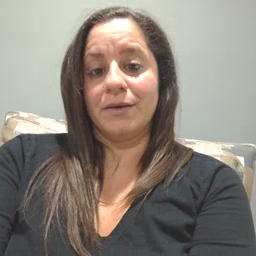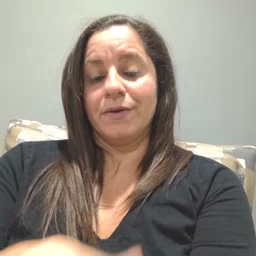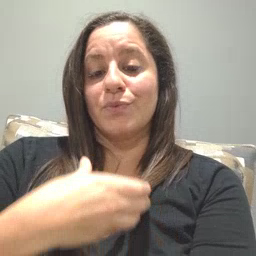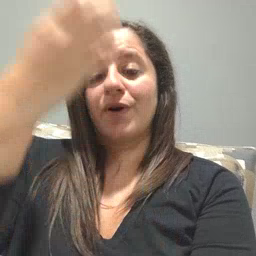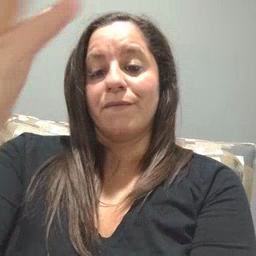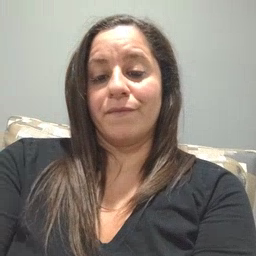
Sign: giraffe